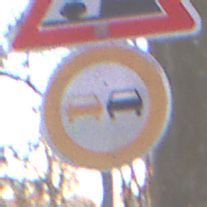
Verkehrszeichen: Ueberholverbot
Zusatzzeichen oben: SteinschlagRechts
Umgebung: Outdoor, Nature
Tageszeit: SunriseSunset
Wetter: Clear
Licht: Natural
Jahreszeit: Autumn
Kontrast: HighContrast